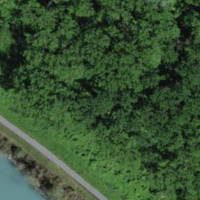
EUNIS habitat code: 44
Species observed at this site:
Heracleum sphondylium